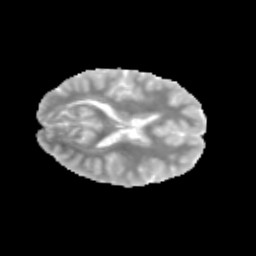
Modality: MD
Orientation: axial
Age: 11
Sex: male
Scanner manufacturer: siemens
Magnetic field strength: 3 T
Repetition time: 3.8 s
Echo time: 0.07 s